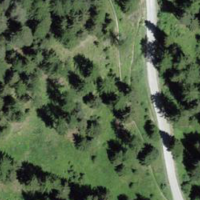
EUNIS habitat code: 43
Species observed at this site:
Carduus defloratus
Plantago lanceolata
Saponaria ocymoides
Phyteuma orbiculare